Question: I'm trying to make a small control panel for a little blog system that I am making.
So far, I have managed to pull from the database how many articles there are and the details for each article. With that data I have created the following:

The code looks like this:
'''
while ($row = $smcFunc<URL>
{
echo '<form action="" method="post" name="blgform">
<div class="blgdiv">
<div class="leftdiv">
<input type="text" value="'. $row['title'] .'" />
<br>
<input type="text" value="'. $row['img'] .'" />
<br>
<input type="text" value="'. $row['topic_id'] .'" />
</div>
<div class="rightdiv">
<textarea class="desctextarea">'. $row['description'] .'</textarea>
</div>
<table class="blgtable">
<tr>
<td><a href="#">Unpublish</a></td>
<td style="text-align: center;"><a href="javascript: document.forms['blgform'].submit();" name="blgsubmit">Save Changes</a></td>
<td style="text-align: right;"><a href="#">Delete Entry</a></td>
</tr>
</table>
</div>
</form>';
}
'''
I know how to delete and edit stuff from the database, but I do not know how to make the script run that code for the specific form that needs edit/delete.
I know I need to handle the edited form when POST'ed but it's the whole post/retrieve part that I am unsure of.
I read something about using 'if(isset($_POST...' but I am clueless of how to do that, especially in the case of multiple forms like this one.
Also, how to actually POST a form without using a button? I'd rather just have a text-link.
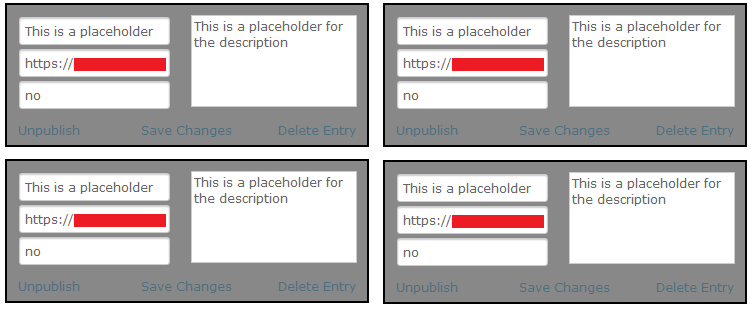
Answer: I suggest you use the value of "tropic_id" because it is the only single value. When returning the form, if the form is to add the value must topic_id is empty.
'''
<input type="hidden" name="topic_id" value=""> <!-- ADD -->
'''
OR
'''
<input type="hidden" name="topic_id" value="321"> <!-- UPDATE -->
'''
If its for edit, just return it.
Always get a value in the post that will topic_id, but only that you will not empty for editing.
you can check this:
'''
// Prevent undefined warning defining topic_id var.
$topic_id = isset($_POST['topic_id']) ? $_POST['topic_id'] : '';
// then
if($topic_id != ''){
//something like update
}else{
//something like add
}
'''
---
Use Javascript or jQuery:
Create a link/div/button
'''
<div id="IDofyourbutton">Send</div>
'''
OR
'''
<button id="IDofyourbutton">Send</button>
'''
Javascript:
'''
<script>
document.getElementById("IDofyourbutton").onclick = function(){
document.getElementById("IDofyourForm").submit();
}
</script>
'''
jQuery:
'''
<script>
$(document).ready(function(){
$(document).on('click', '#IDofyourbutton', function(){
$("form#IDofyourForm").submit();
});
});
</script>
'''
To use jQuery you need the <URL>